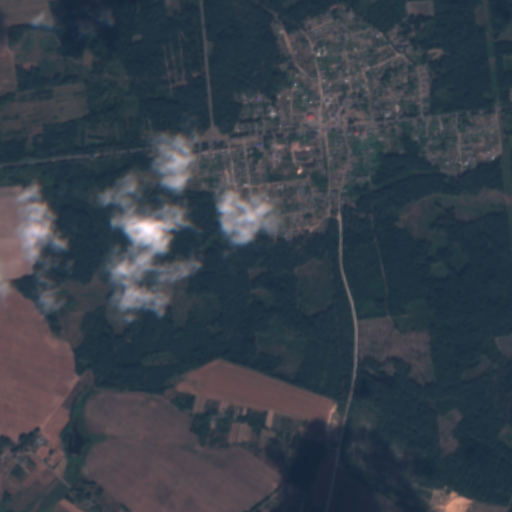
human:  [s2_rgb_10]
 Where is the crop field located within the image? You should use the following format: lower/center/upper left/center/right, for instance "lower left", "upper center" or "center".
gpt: The crop field is located in the upper center of the image.
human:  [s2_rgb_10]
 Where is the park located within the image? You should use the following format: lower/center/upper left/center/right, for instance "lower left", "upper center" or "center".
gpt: The park is located in the upper right of the image.
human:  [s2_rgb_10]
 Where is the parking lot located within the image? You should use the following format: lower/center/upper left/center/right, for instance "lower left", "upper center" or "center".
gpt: The parking lot is located in the upper right of the image.
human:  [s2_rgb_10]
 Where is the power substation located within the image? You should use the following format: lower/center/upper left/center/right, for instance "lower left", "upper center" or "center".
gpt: The power substation is located in the upper right of the image.
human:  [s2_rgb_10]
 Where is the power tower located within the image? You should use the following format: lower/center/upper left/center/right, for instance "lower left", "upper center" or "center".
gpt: The power tower is located in the upper right of the image.
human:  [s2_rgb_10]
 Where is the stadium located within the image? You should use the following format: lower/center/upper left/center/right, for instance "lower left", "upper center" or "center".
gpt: The stadium is located in the upper right of the image.
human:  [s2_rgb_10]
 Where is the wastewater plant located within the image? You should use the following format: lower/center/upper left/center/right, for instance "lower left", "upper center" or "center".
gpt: The wastewater plant is located in the center of the image.
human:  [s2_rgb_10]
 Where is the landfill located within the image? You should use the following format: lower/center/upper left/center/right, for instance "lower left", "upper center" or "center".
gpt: There is no landfill in the image.